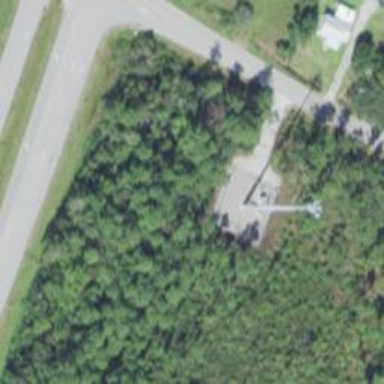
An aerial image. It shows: Communication mast tower.